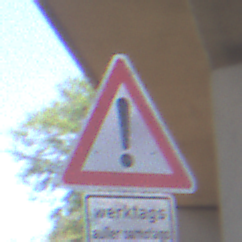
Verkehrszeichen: Gefahrenstelle
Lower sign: ZeitangabenMitBeschraenkungAufWochentage7
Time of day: Midday
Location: Roofed (Underpass)
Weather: Clear
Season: NotSpecified
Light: Natural